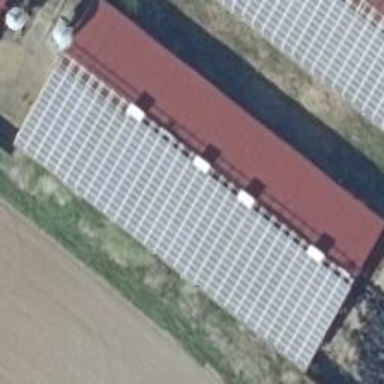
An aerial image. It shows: Building equipped with solar photovoltaic panel for generating electricity. The small installation is solar power generator.